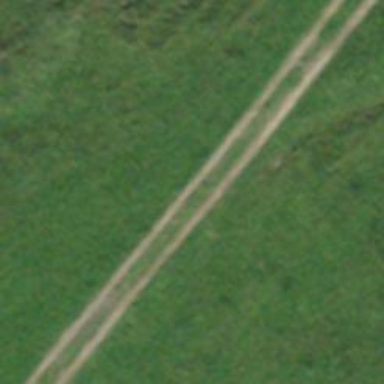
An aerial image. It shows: Grass track with grade 5 tracktype.